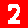
Digit: 2